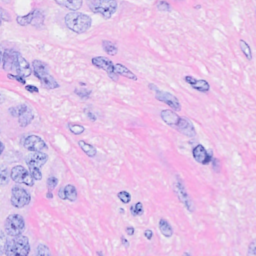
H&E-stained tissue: Breast